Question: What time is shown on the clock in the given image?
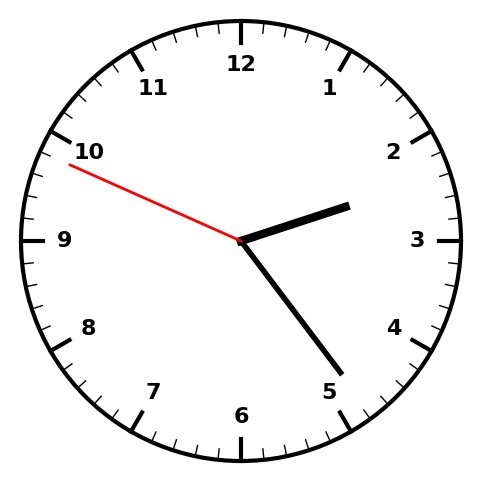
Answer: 02:23:49